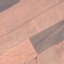
Land use / land cover: AnnualCrop